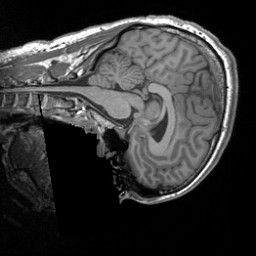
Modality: T1w
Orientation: sagittal
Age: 33
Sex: male
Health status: healthy
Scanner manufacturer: siemens
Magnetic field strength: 3 T
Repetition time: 1.9 s
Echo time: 0.00252 s